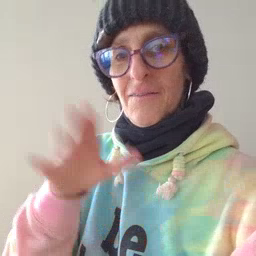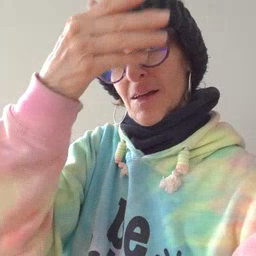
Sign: flag